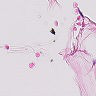
Metastatic tissue present: no